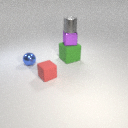
small gray metal cylinder above small purple metal cube